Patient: sex M, age 29
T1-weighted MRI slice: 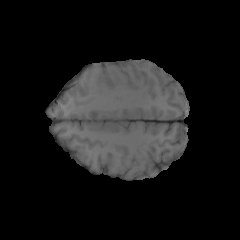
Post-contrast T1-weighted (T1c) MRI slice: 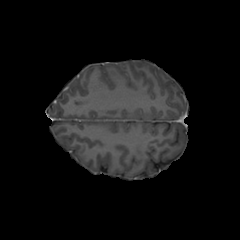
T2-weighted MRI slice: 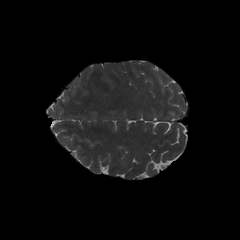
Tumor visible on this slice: yes
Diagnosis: Glioblastoma, IDH-wildtype
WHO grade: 4